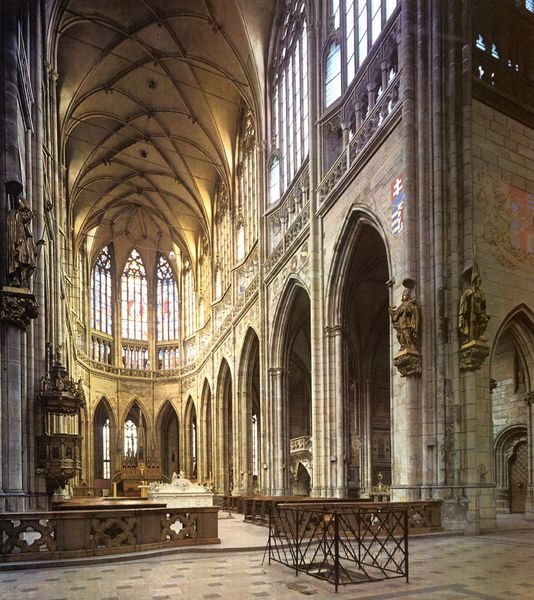
Titel: Veitsdom in Prag
Standort: Prag, Veitsdom (EU - Tschechische Republik)
Schlagwörter: fenster, pfeiler, architektur, stein, innenraum, kirche, gotik, skulptur, schiff, bogen, mauer, durchgang, geländer, foto, bögen, arkade, gewölbe, rippen, altar, kathedrale, chorschranke, kirchenschiff, dienste, glasfenster, gotisch, kanzel, kreuzgewölbe, obergaden, seitenschiff, spitzbogen, spitzbögen, umlauf, chor, baldachin, konsole, heilige, sakralbau, gebälk, säulengang, grate, netzgewölbe, wandvorlage, aft, gewölberippe